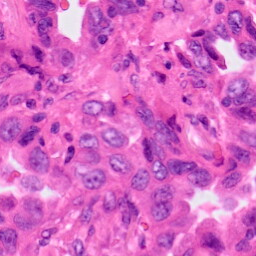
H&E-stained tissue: Lung